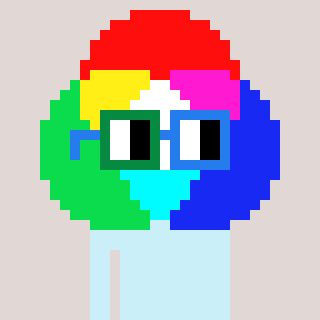
a pixel art character with square green and blue glasses, a color circle-shaped head and a purple-colored body on a warm background